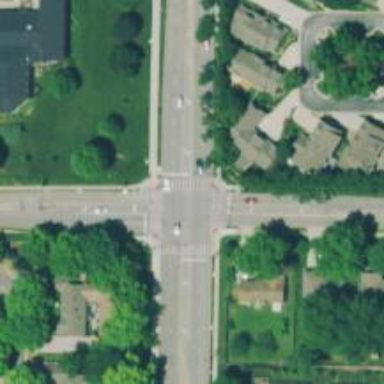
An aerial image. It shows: Solid stop line on the road.